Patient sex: M
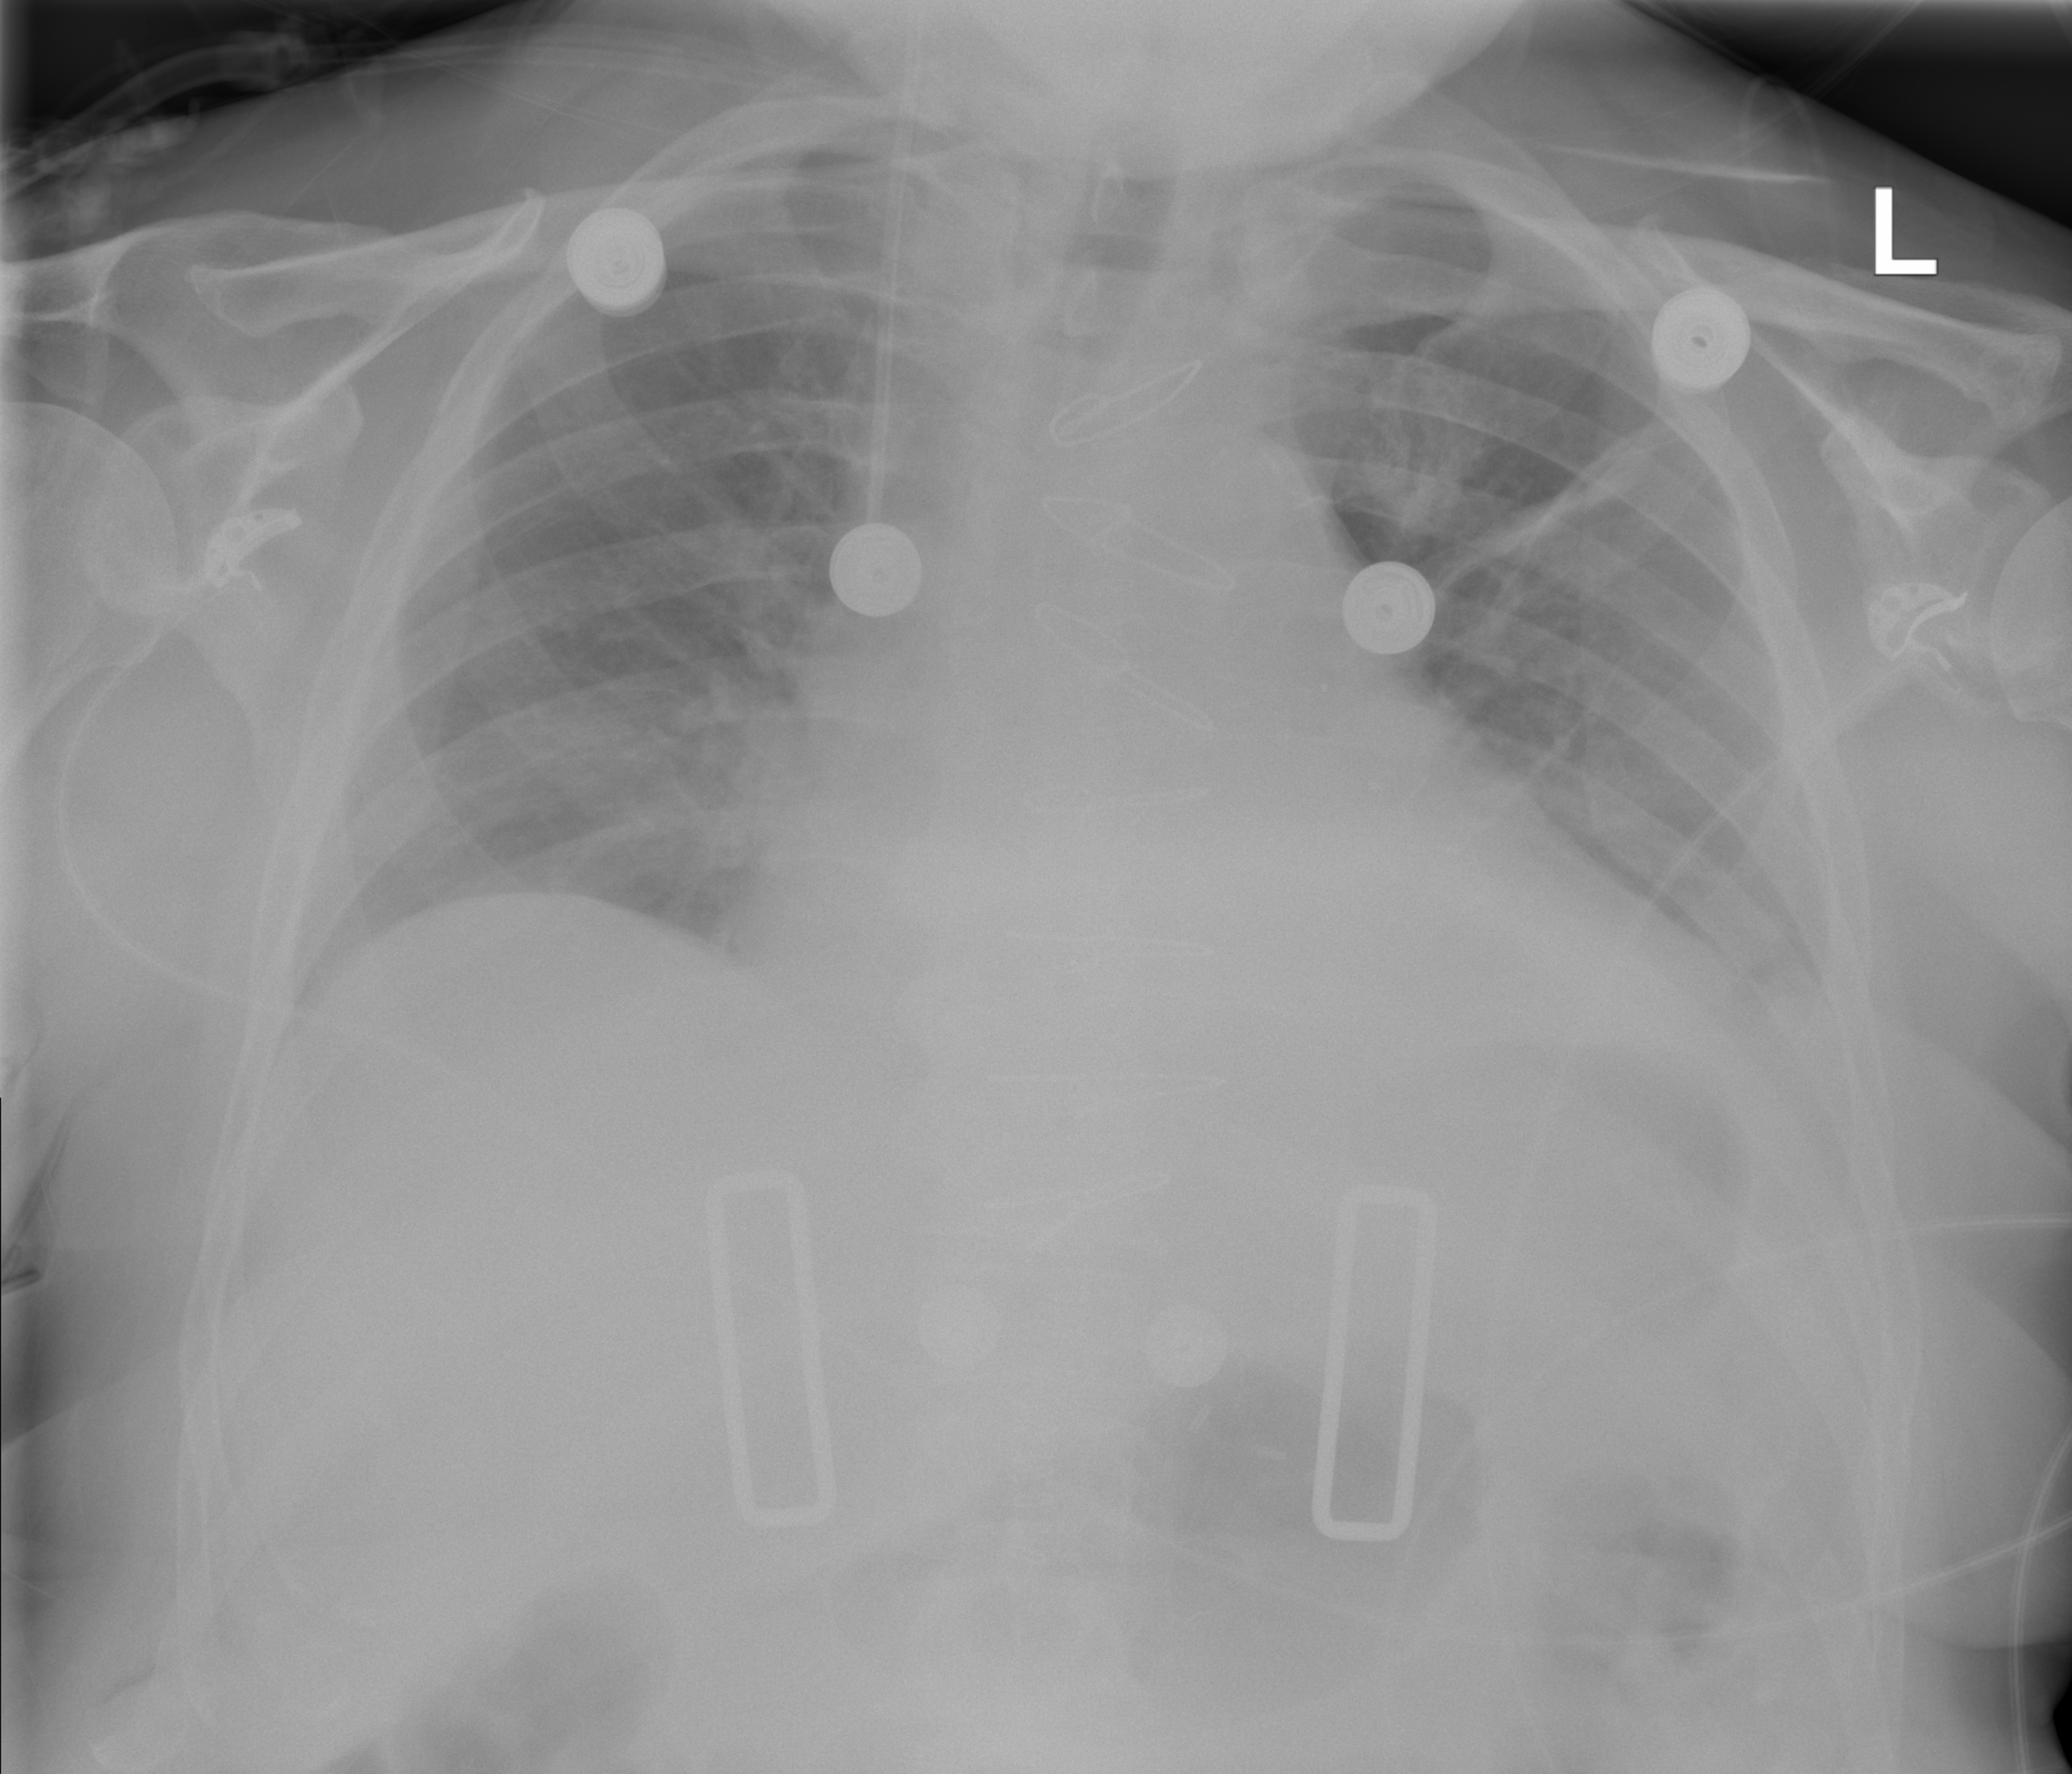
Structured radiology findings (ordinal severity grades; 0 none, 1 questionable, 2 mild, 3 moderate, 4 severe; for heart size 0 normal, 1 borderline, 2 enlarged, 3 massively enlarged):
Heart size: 2
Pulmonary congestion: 0
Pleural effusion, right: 0
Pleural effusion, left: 2
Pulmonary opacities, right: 0
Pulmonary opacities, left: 0
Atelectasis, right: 0
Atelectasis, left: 1